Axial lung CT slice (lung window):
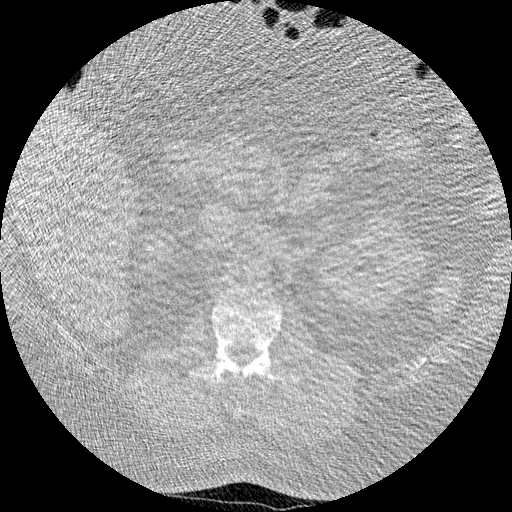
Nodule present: no